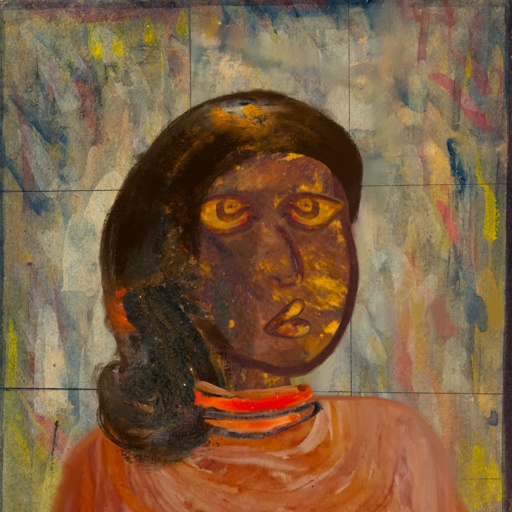
Background: GypsyMother, Head And Neck Side: Comrade, Face Side: Comrade, Bust: Pious_Lady, Hair Side: Gypsy_Queen, Head Accessory: Blank, Second Necklace: Blank, Necklace: Experience, Baby: Blank